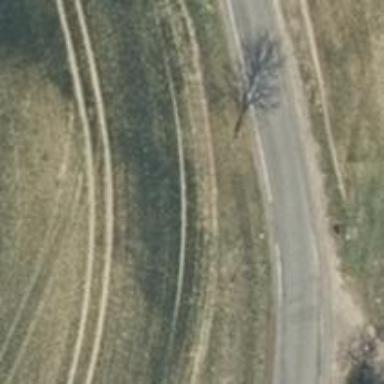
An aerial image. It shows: Deciduous broadleaved tree.